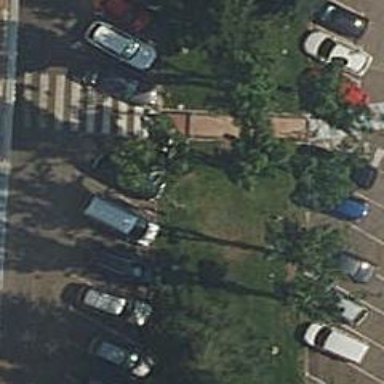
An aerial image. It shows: Parking area.